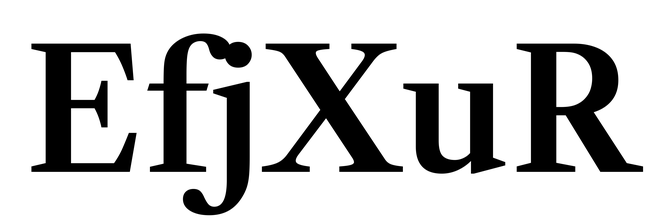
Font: LibreCaslonText_SemiBold